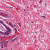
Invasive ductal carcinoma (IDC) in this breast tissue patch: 0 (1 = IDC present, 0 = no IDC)